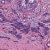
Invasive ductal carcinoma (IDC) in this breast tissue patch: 1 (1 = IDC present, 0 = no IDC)